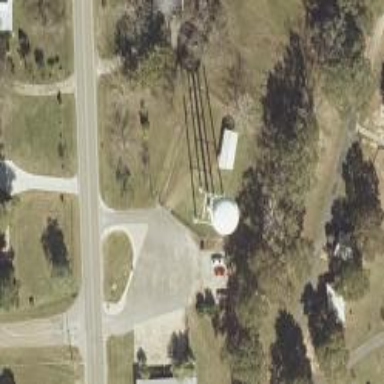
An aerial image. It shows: Water tower that is man-made.